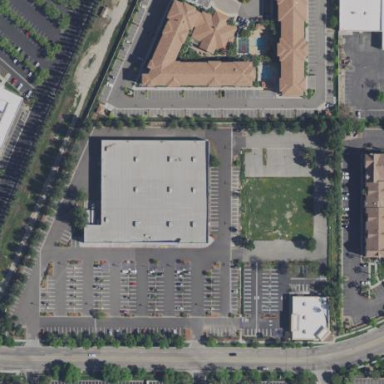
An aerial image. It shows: Retail building.